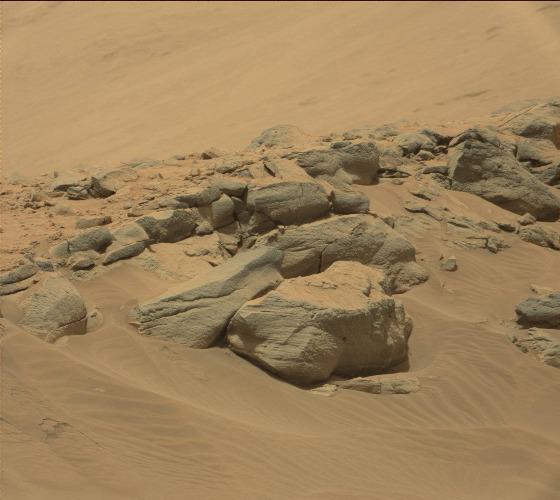
Terrain classes present: Bedrock, Gravel / Sand / Soil, Rock, Shadow